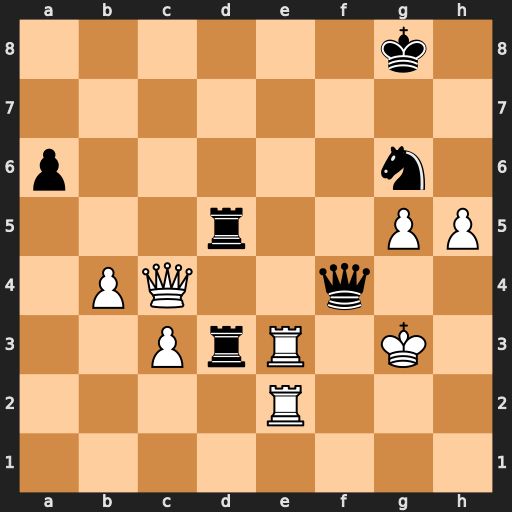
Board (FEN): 6k1/8/p5n1/3r2PP/1PQ2q2/2PrR1K1/4R3/8
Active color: w
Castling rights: -
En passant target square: -
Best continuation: Qxf4 Nxf4 Kxf4